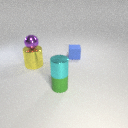
small cyan metal cylinder above small green rubber cylinder